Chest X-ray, PA view. Patient: 50 years old, sex M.
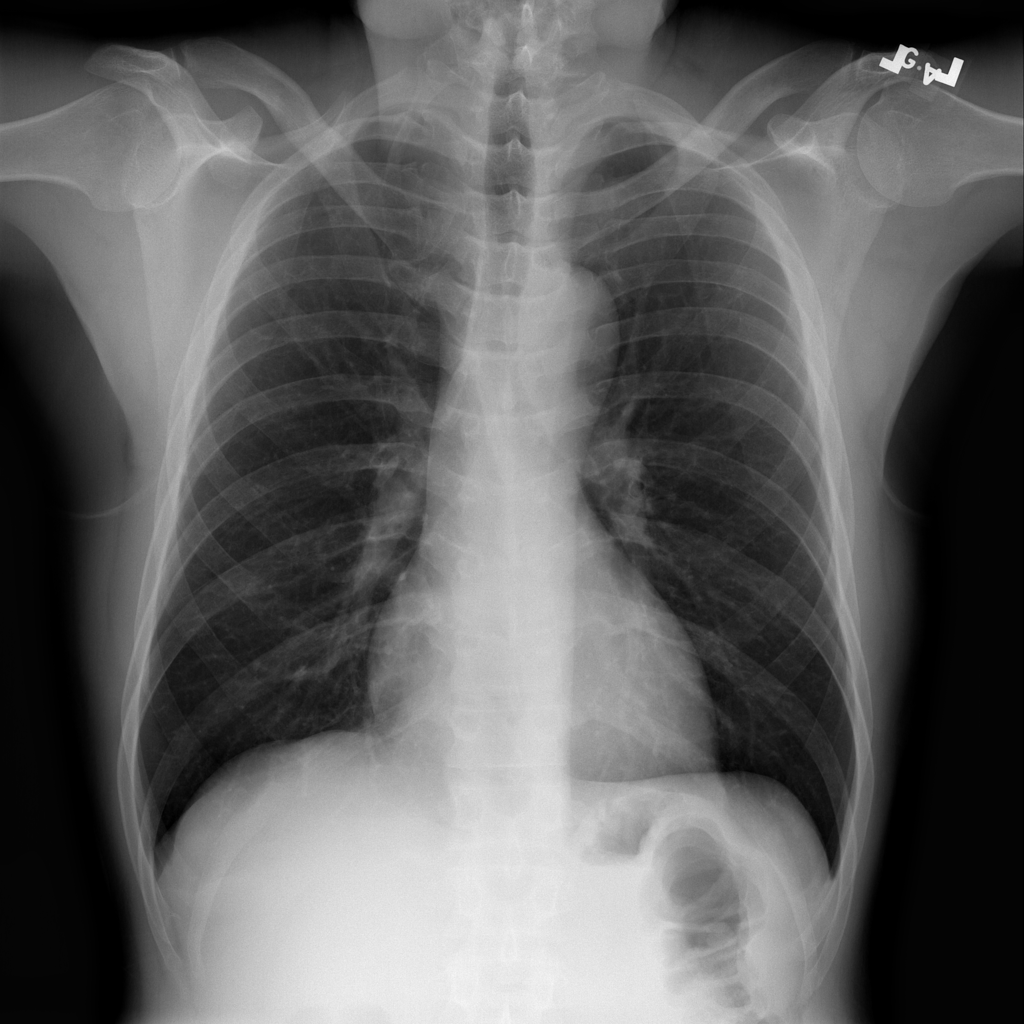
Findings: No Finding